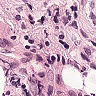
Metastatic tissue present: no